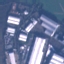
Land use / land cover: Industrial